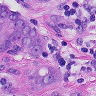
Metastatic tissue present: yes